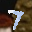
Label: 7